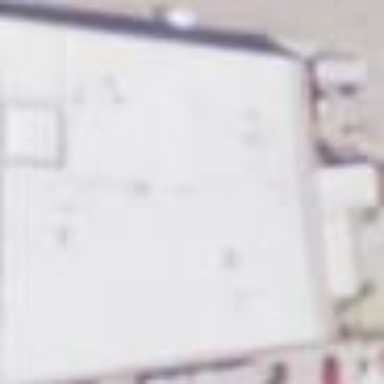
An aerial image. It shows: Building.